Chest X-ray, PA view. Patient: 49 years old, sex M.
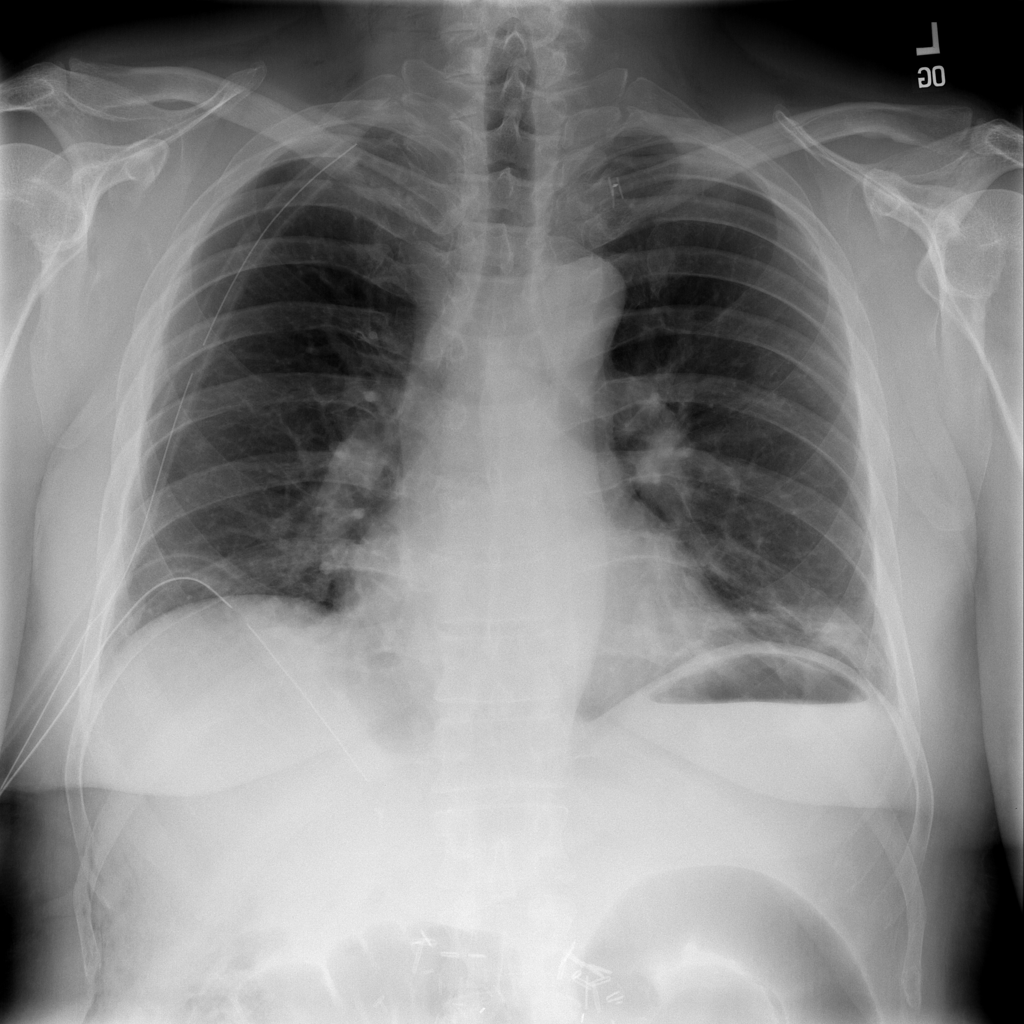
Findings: Atelectasis